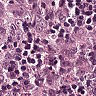
Metastatic tissue present: yes